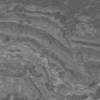
Label: not_dusty